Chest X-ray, PA view. Patient: 46 years old, sex F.
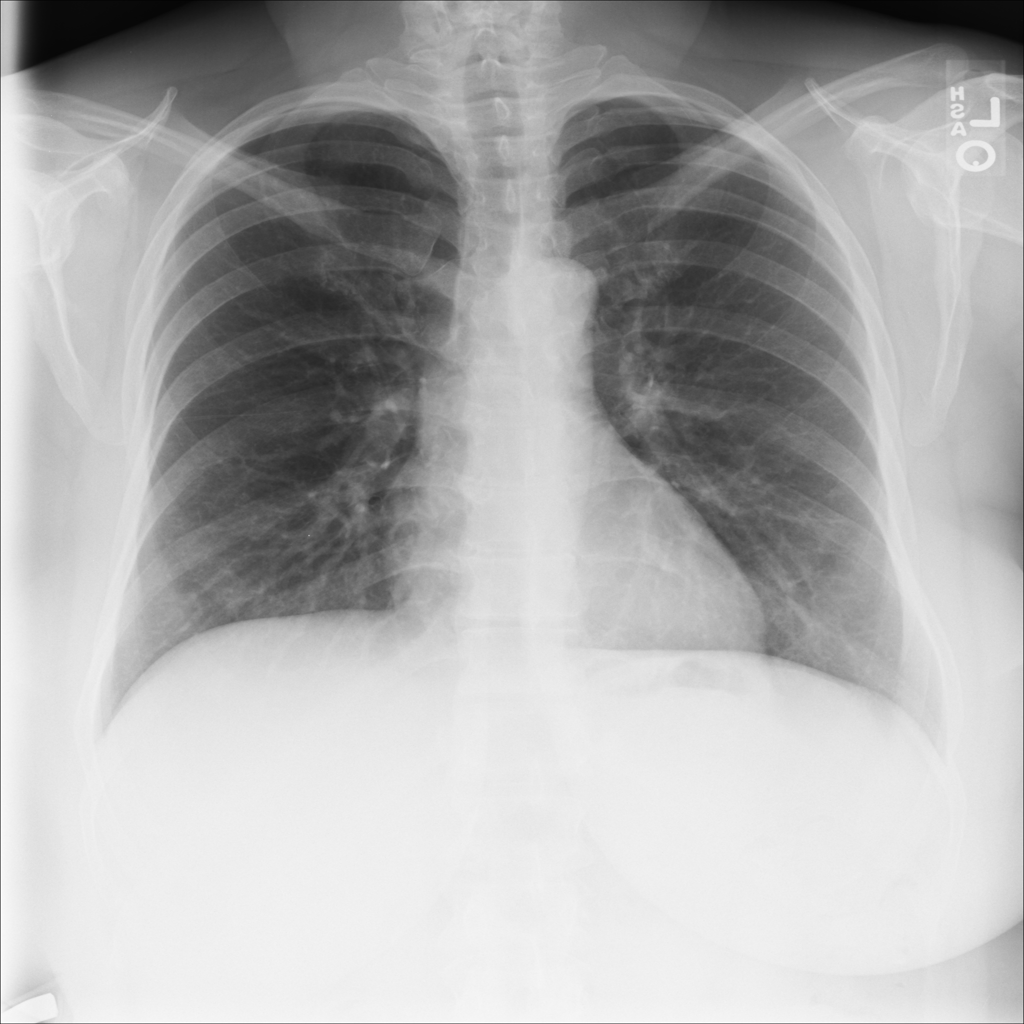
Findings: No Finding